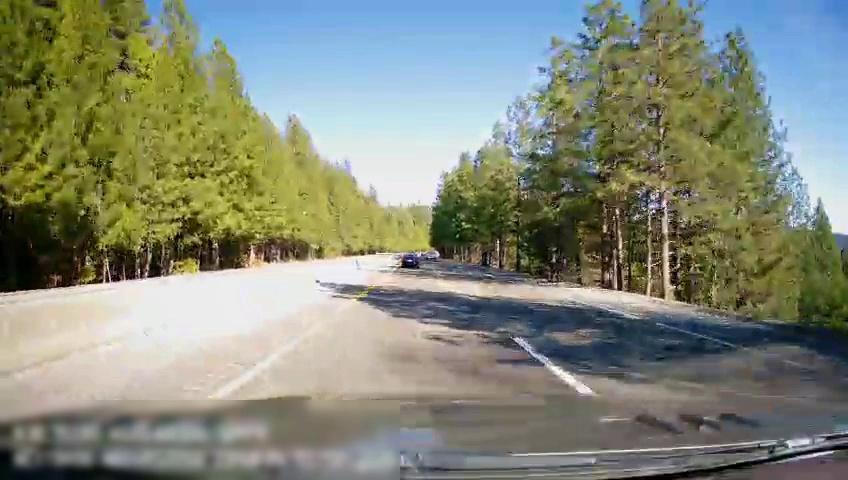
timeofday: Day
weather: Sunny
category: Drivable Space
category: Vehicles | Car
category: Vehicles | Car
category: Lanes | Current Lane
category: Lanes | Current Lane
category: Lanes | Alternate Lane